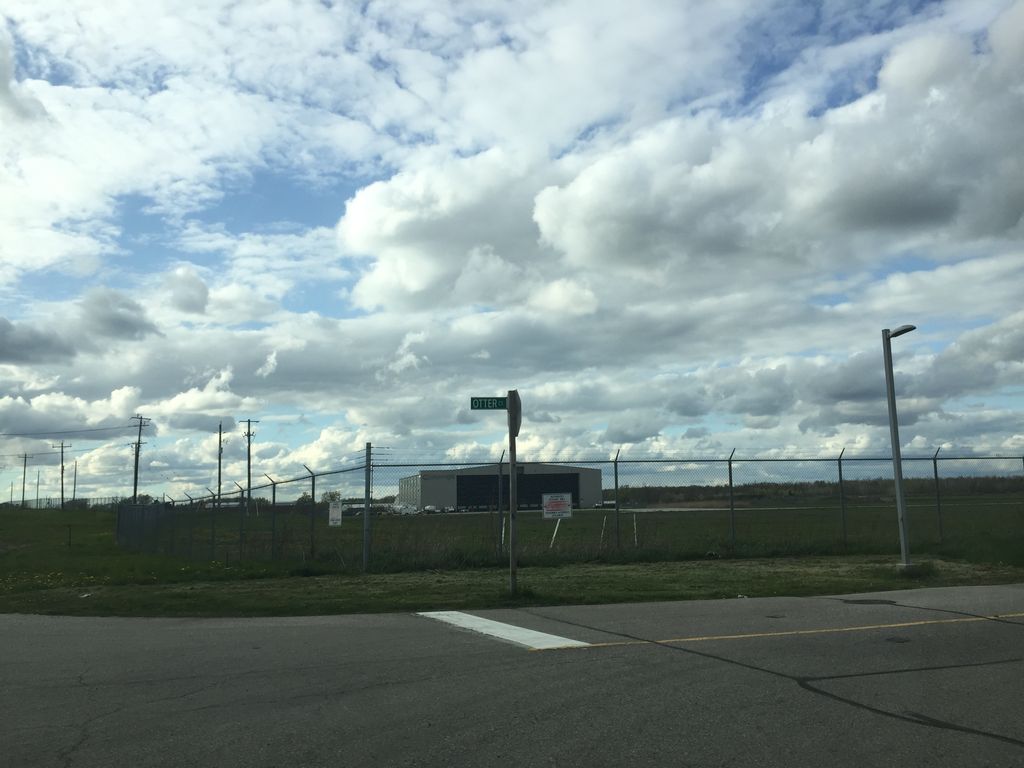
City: kitchener-waterloo